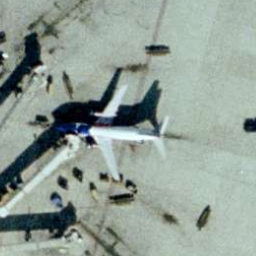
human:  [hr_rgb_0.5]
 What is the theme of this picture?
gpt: airport

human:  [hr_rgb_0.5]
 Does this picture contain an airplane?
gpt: yes

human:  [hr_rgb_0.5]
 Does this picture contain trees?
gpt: no

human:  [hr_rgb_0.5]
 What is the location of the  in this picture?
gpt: center